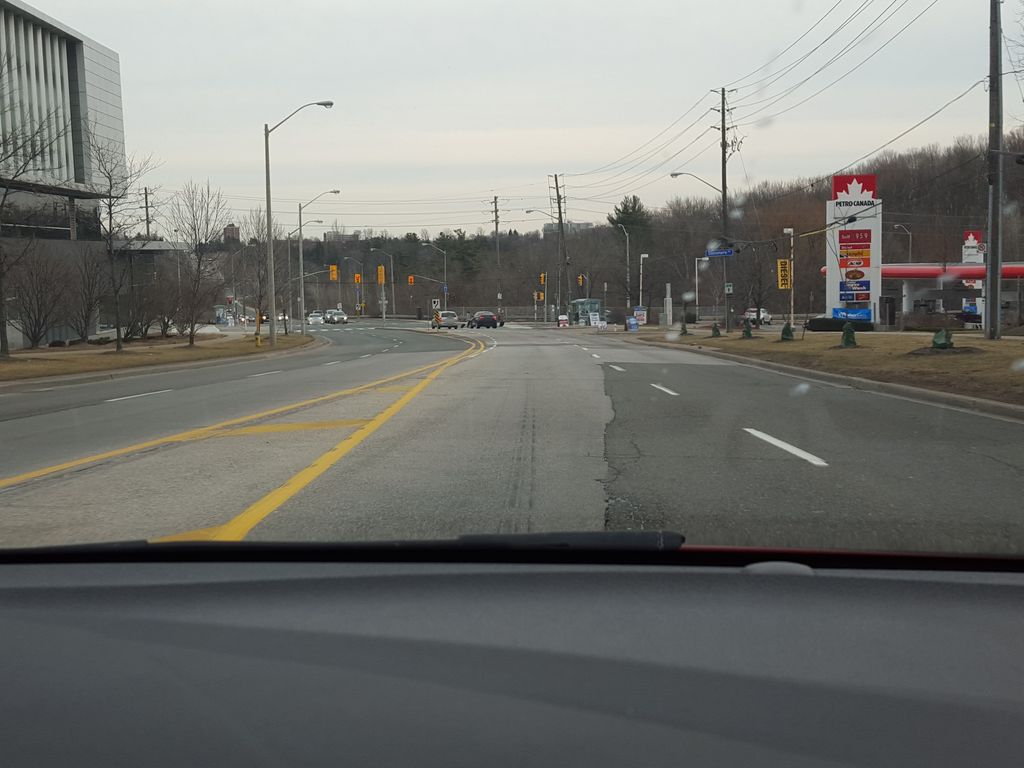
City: toronto